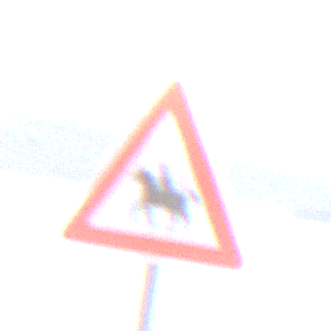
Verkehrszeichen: ReiterRechts
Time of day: SunriseSunset
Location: Outdoor (RoadRail)
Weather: PartlyCloudy
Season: NotSpecified
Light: Natural